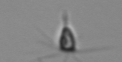
Label: Calciopappus